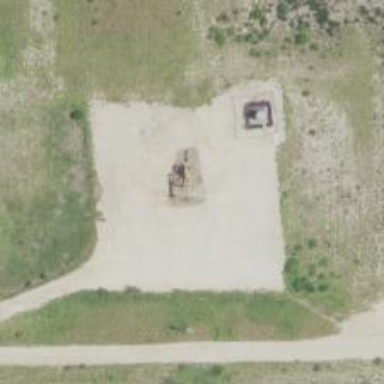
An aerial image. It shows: Petroleum well.